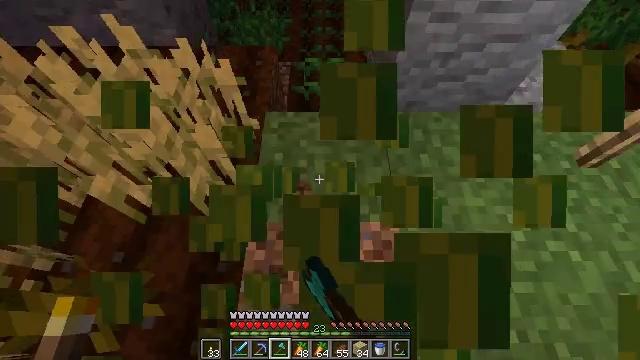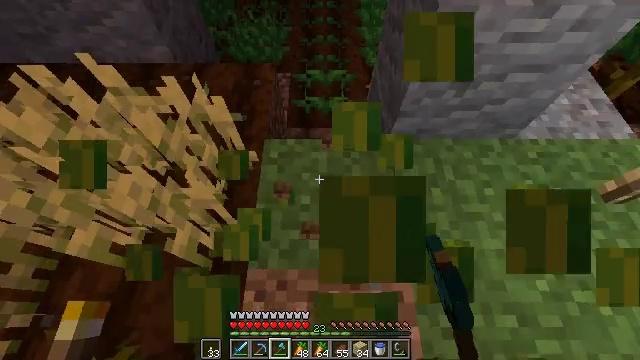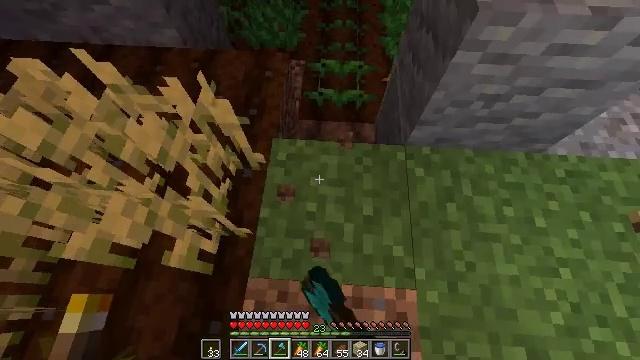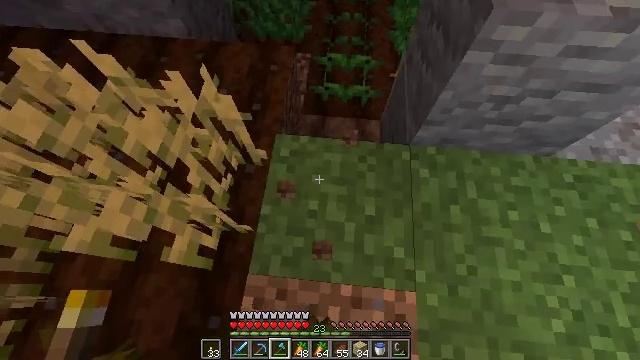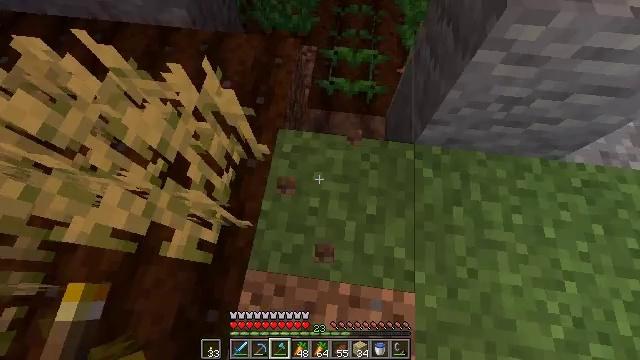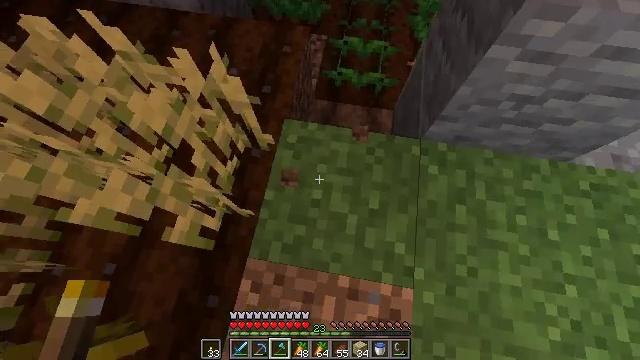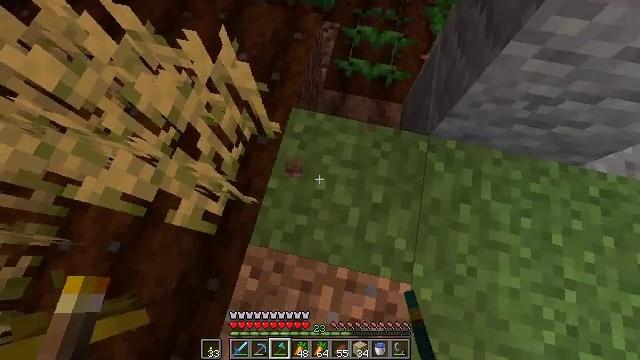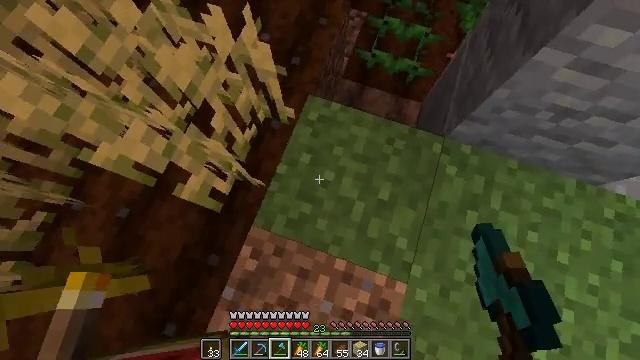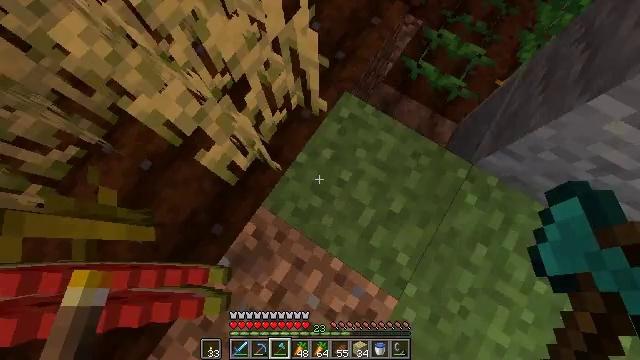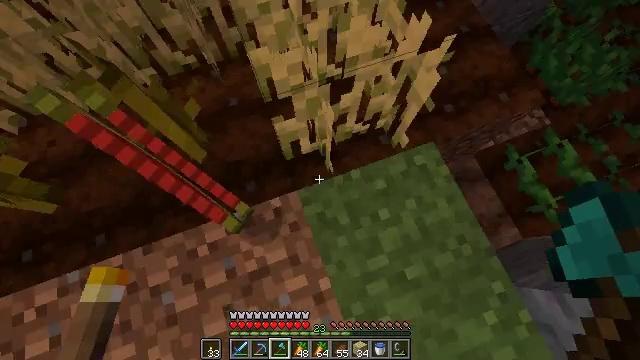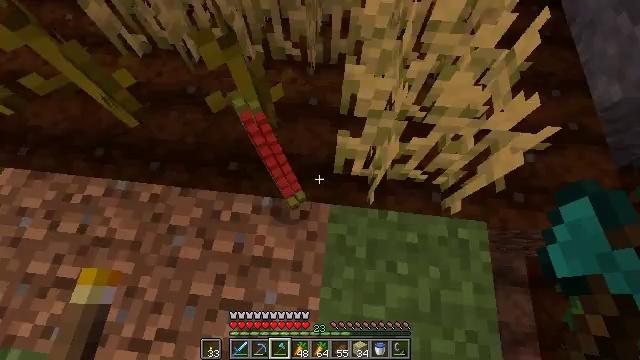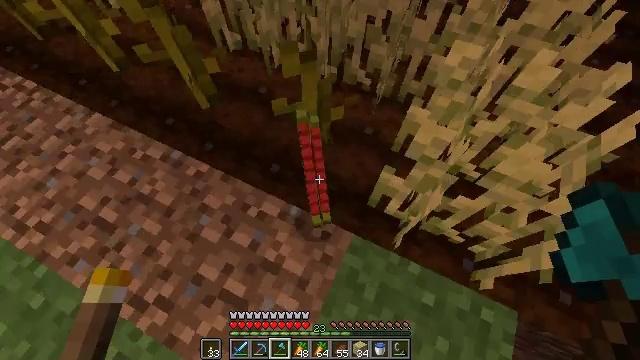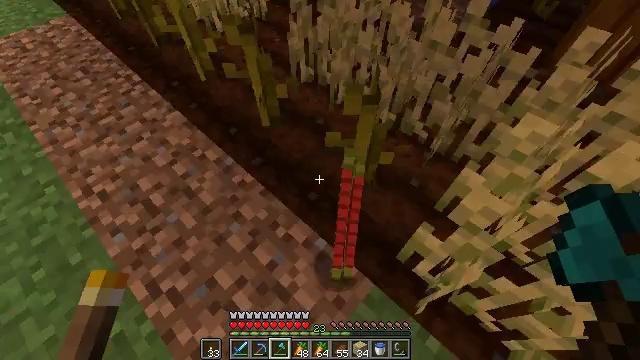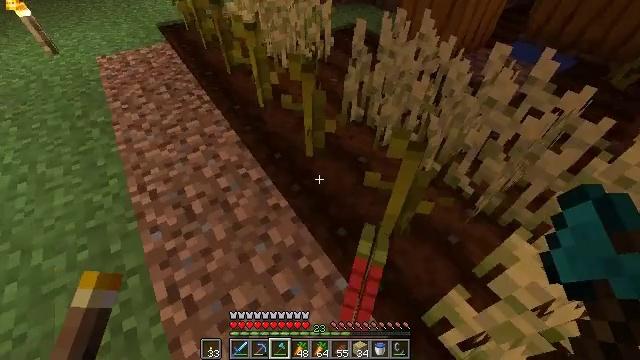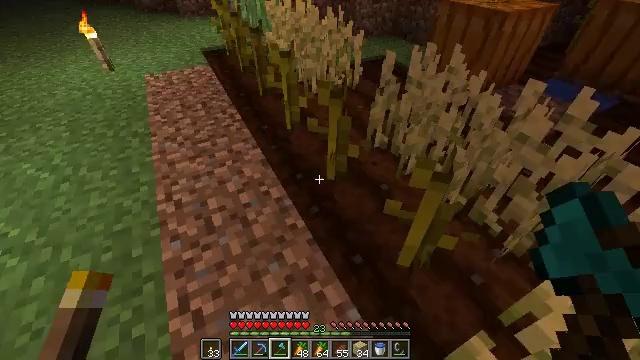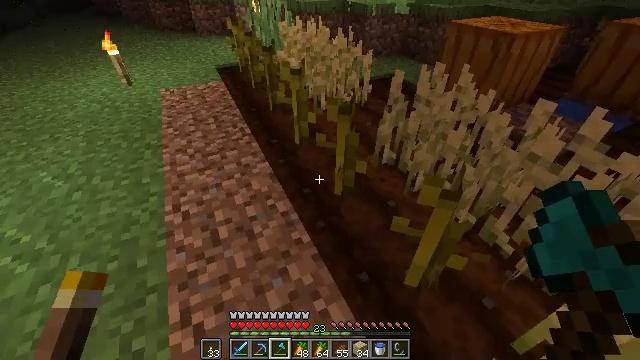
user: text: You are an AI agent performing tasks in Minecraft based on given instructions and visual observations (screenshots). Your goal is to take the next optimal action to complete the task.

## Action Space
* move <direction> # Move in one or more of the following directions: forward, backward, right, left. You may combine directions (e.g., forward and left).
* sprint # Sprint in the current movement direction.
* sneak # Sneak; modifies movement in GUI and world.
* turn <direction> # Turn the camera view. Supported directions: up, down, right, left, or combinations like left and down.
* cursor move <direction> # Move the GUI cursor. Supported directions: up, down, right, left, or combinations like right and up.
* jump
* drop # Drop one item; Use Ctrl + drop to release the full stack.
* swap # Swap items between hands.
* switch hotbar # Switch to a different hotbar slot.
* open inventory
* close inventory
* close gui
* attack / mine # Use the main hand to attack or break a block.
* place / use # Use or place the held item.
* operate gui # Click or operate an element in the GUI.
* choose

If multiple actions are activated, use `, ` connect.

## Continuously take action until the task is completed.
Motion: motion action
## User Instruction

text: Attack the pumpkin to gather it.
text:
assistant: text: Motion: move forward, attack / mine
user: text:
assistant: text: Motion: turn left and down
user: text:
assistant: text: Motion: turn left and down
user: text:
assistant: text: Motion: turn left and down
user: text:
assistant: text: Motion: turn left and down
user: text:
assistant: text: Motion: turn left and down
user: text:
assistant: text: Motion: turn left and down
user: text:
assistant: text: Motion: turn left
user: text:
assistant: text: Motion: turn left and up
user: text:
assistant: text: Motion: turn left and up
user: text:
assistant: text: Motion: turn left and up
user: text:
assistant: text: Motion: turn left and up
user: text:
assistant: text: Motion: turn left and up
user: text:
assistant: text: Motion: turn left and up
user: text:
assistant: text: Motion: turn left and up
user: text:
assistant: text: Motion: turn up
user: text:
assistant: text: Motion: no_op
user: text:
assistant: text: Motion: move forward, turn right
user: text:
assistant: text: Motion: move forward, turn right
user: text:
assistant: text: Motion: move forward
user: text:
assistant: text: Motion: move forward, turn right
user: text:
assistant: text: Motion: move forward, turn right
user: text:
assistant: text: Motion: move forward, turn right
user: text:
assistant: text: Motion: move forward
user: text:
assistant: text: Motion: move forward
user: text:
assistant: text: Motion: move forward
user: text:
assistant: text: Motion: move forward
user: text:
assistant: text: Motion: move forward, turn right
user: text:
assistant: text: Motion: move forward, turn right and up
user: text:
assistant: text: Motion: move forward